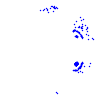
Particle: electron